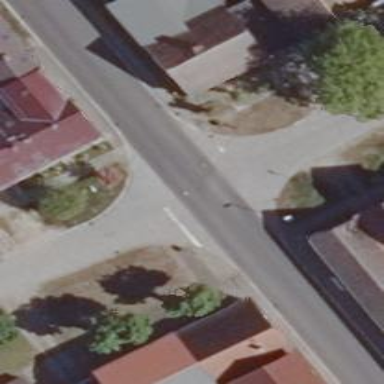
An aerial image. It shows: Secondary road with asphalt surface.